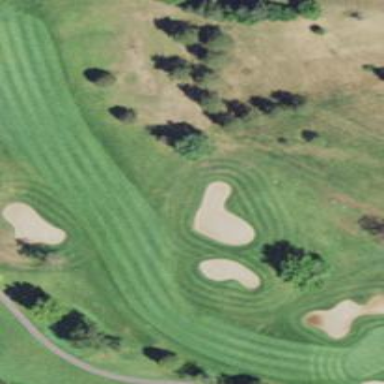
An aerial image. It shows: Grassy fairway on golf course.